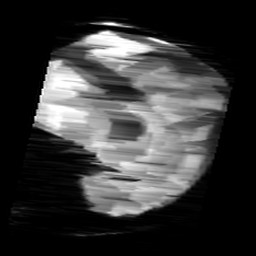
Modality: minIP
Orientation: sagittal
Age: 10
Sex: male
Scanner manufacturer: siemens
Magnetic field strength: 3 T
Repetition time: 0.027 s
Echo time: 0.02 s